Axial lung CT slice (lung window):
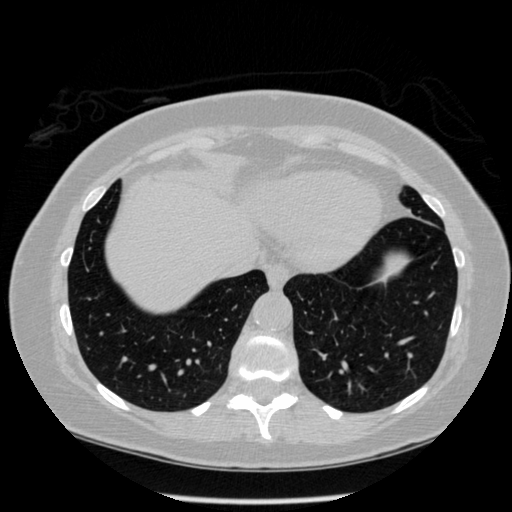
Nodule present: no